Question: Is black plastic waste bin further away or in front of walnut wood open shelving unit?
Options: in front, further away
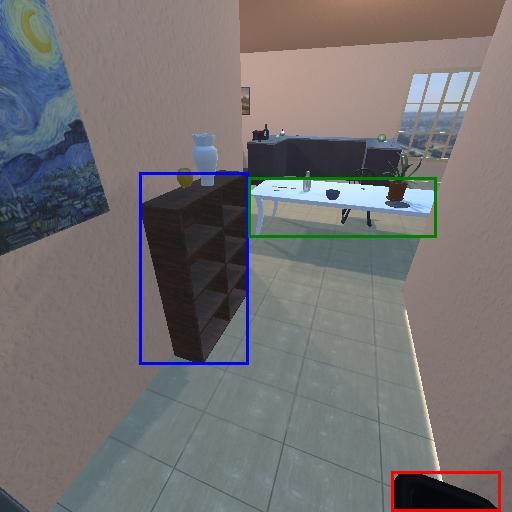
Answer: in front